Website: crate-barrel
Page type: payment
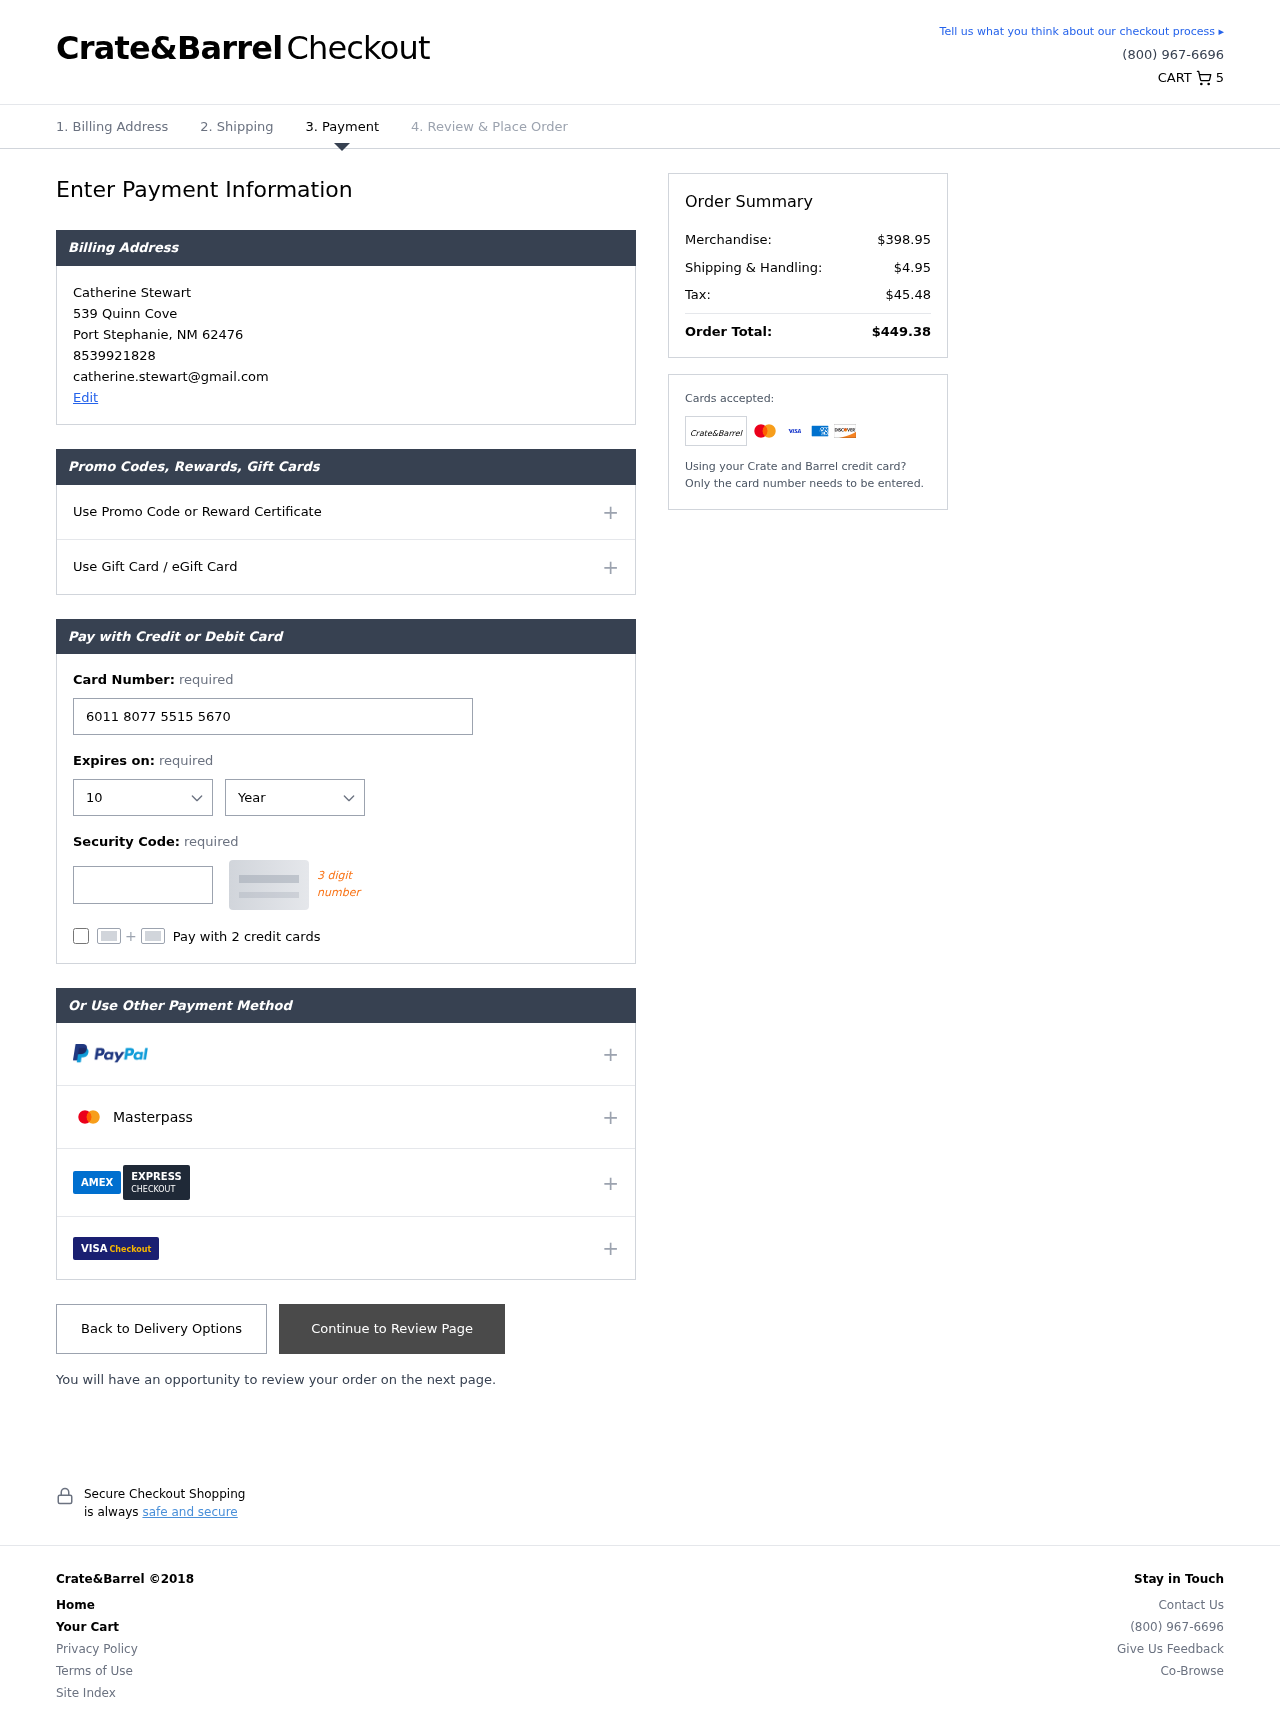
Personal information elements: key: PII_CARD_CVV
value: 242
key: PII_CARD_EXPIRY_MONTH
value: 10
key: PII_CARD_EXPIRY_YEAR
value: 30
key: PII_CARD_NUMBER
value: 6011 8077 5515 5670
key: PII_CITY
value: Port Stephanie
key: PII_EMAIL
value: catherine.stewart@gmail.com
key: PII_FULLNAME
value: Catherine Stewart
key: PII_PHONE
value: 8539921828
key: PII_POSTCODE
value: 62476
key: PII_STATE_ABBR
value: NM
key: PII_STREET
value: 539 Quinn Cove
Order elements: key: ORDER_NUM_ITEMS
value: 5
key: ORDER_SUBTOTAL
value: $398.95
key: ORDER_SHIPPING_COST
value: $4.95
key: ORDER_TAX
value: $45.48
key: ORDER_TOTAL
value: $449.38